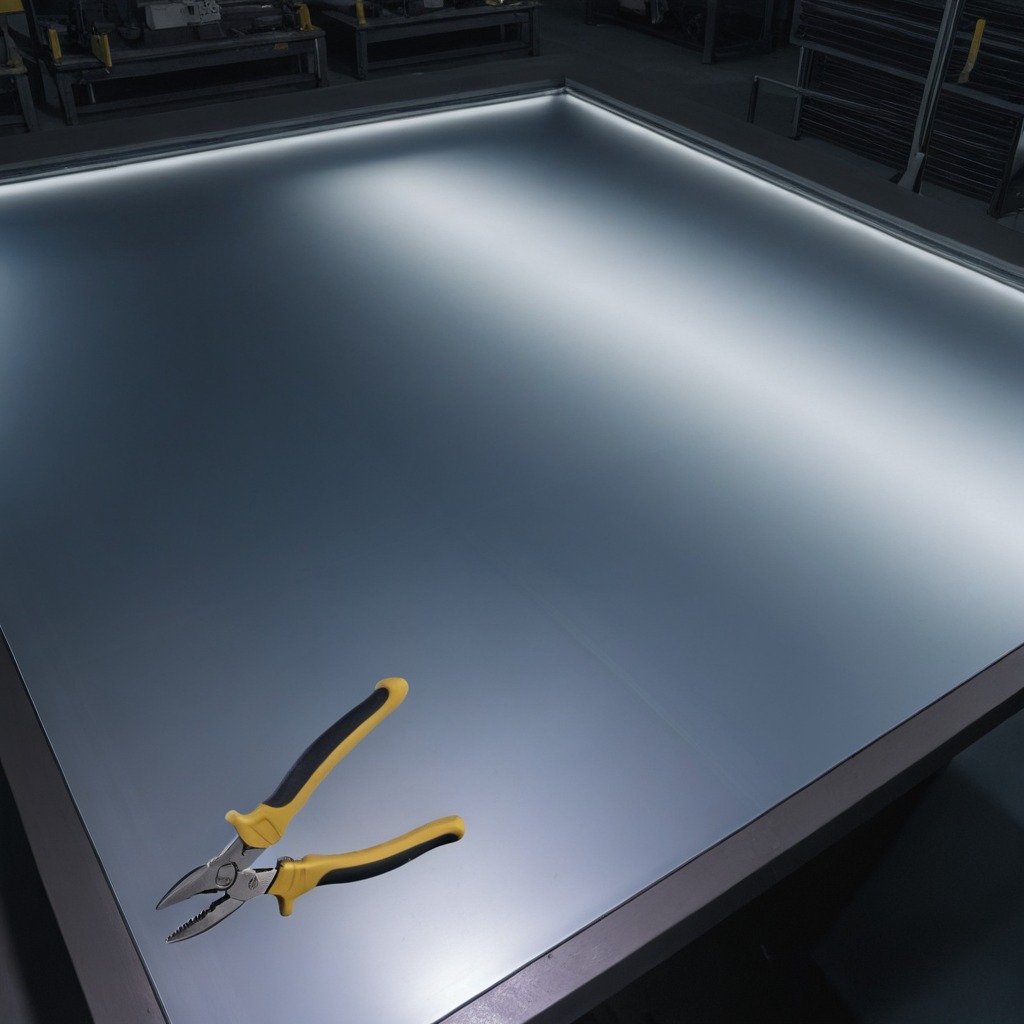
A plier is lying on the tabletop in the evening.